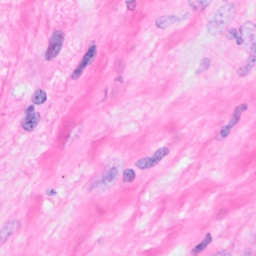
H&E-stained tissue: Breast